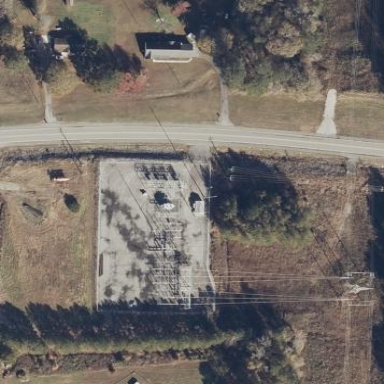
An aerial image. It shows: Distribution substation surrounded by fence.